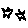
Label: star